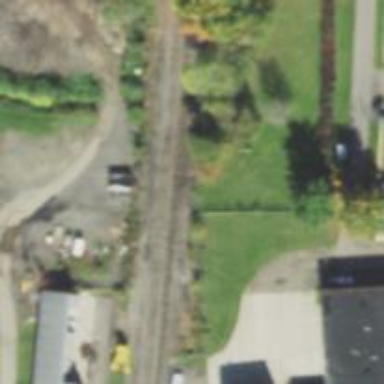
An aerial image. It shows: Abandoned railway spur.